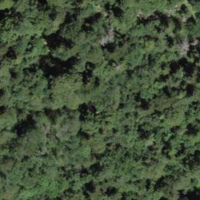
EUNIS habitat code: 44
Species observed at this site:
Taxus baccata